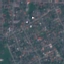
Land use / land cover: Residential